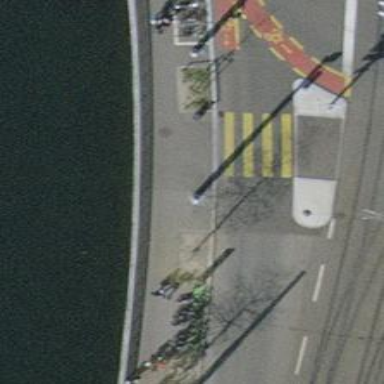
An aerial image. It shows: Kerb serving as barrier.